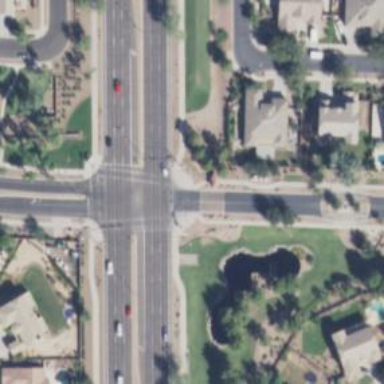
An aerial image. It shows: Crossing on the road.